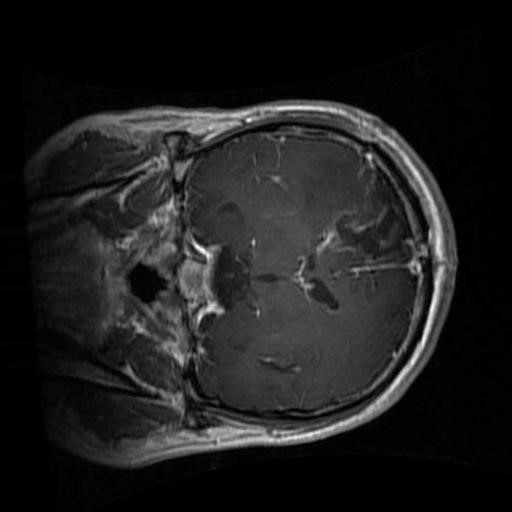
Label: brain_glioma